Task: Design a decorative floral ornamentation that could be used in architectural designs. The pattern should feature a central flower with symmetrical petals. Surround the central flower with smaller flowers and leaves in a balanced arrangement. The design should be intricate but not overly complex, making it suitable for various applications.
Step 983:
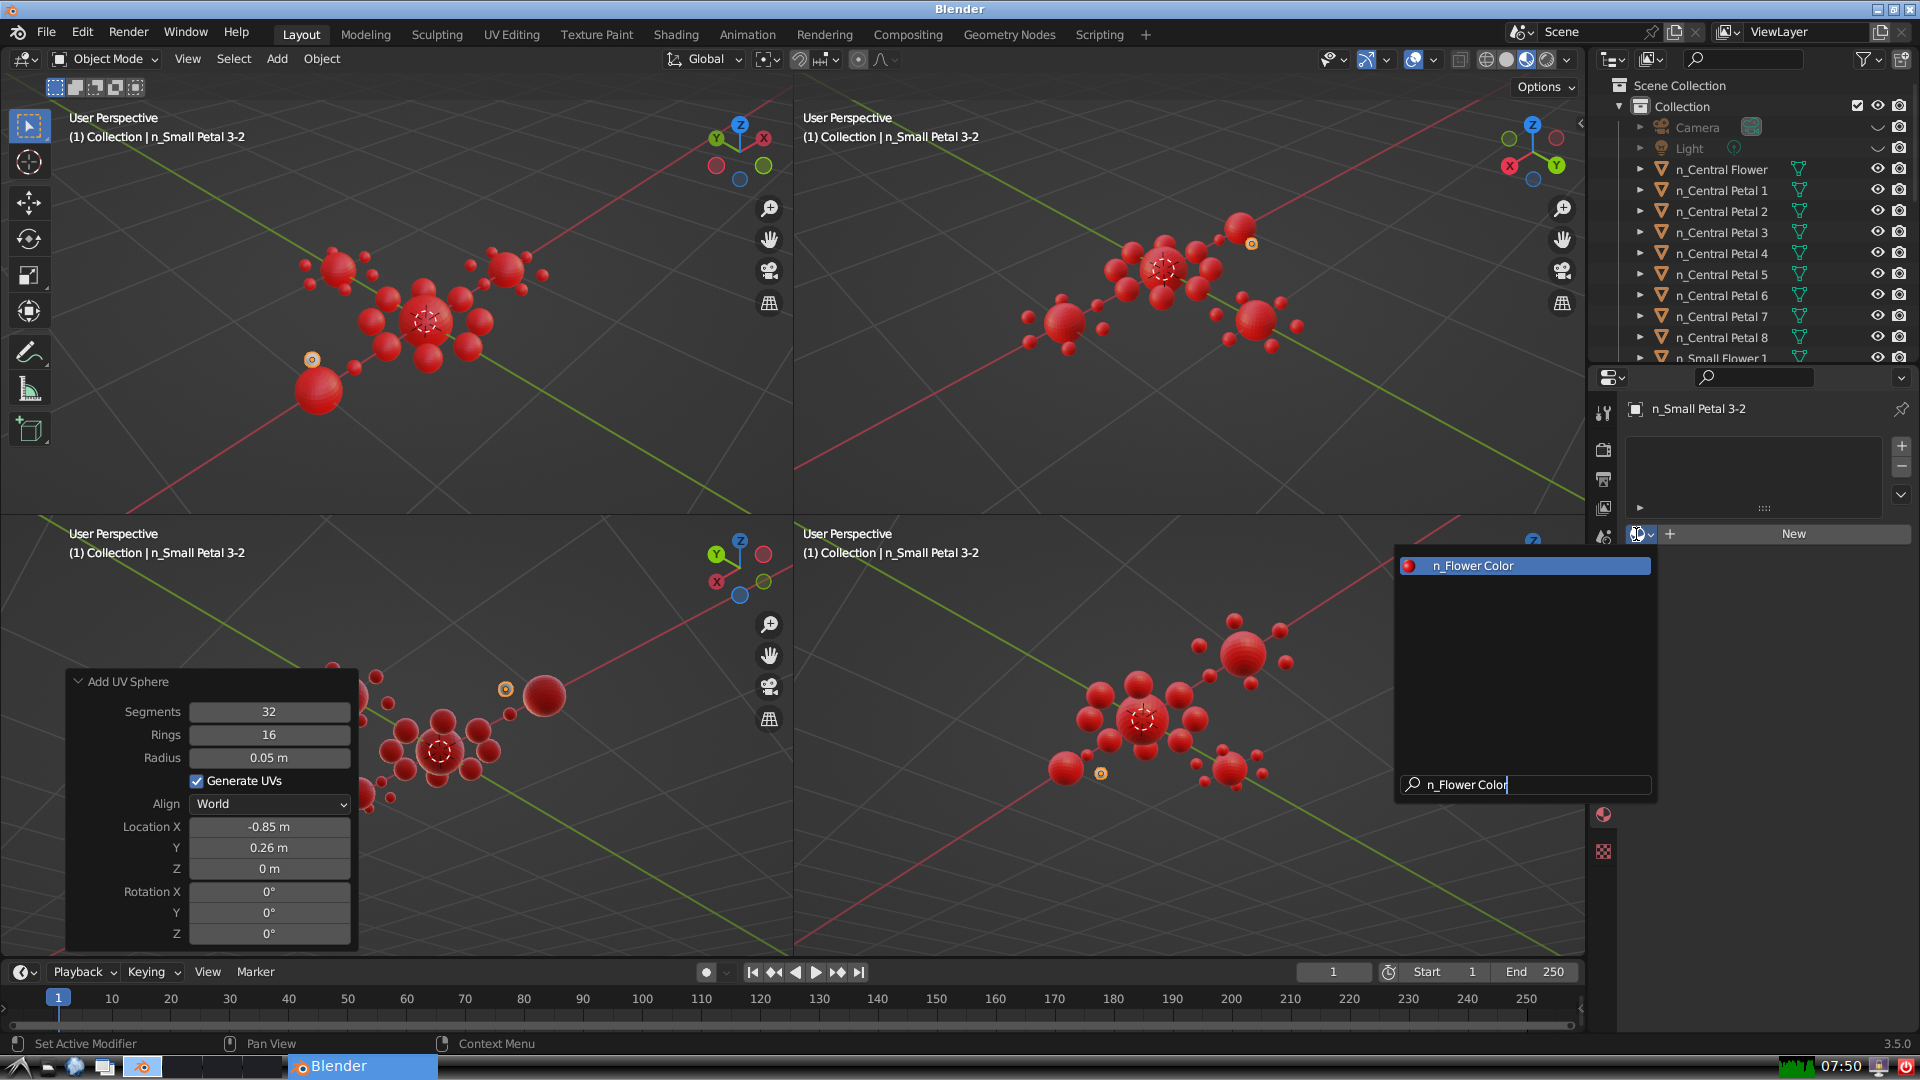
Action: {"key_press": ['Return']}